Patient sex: M
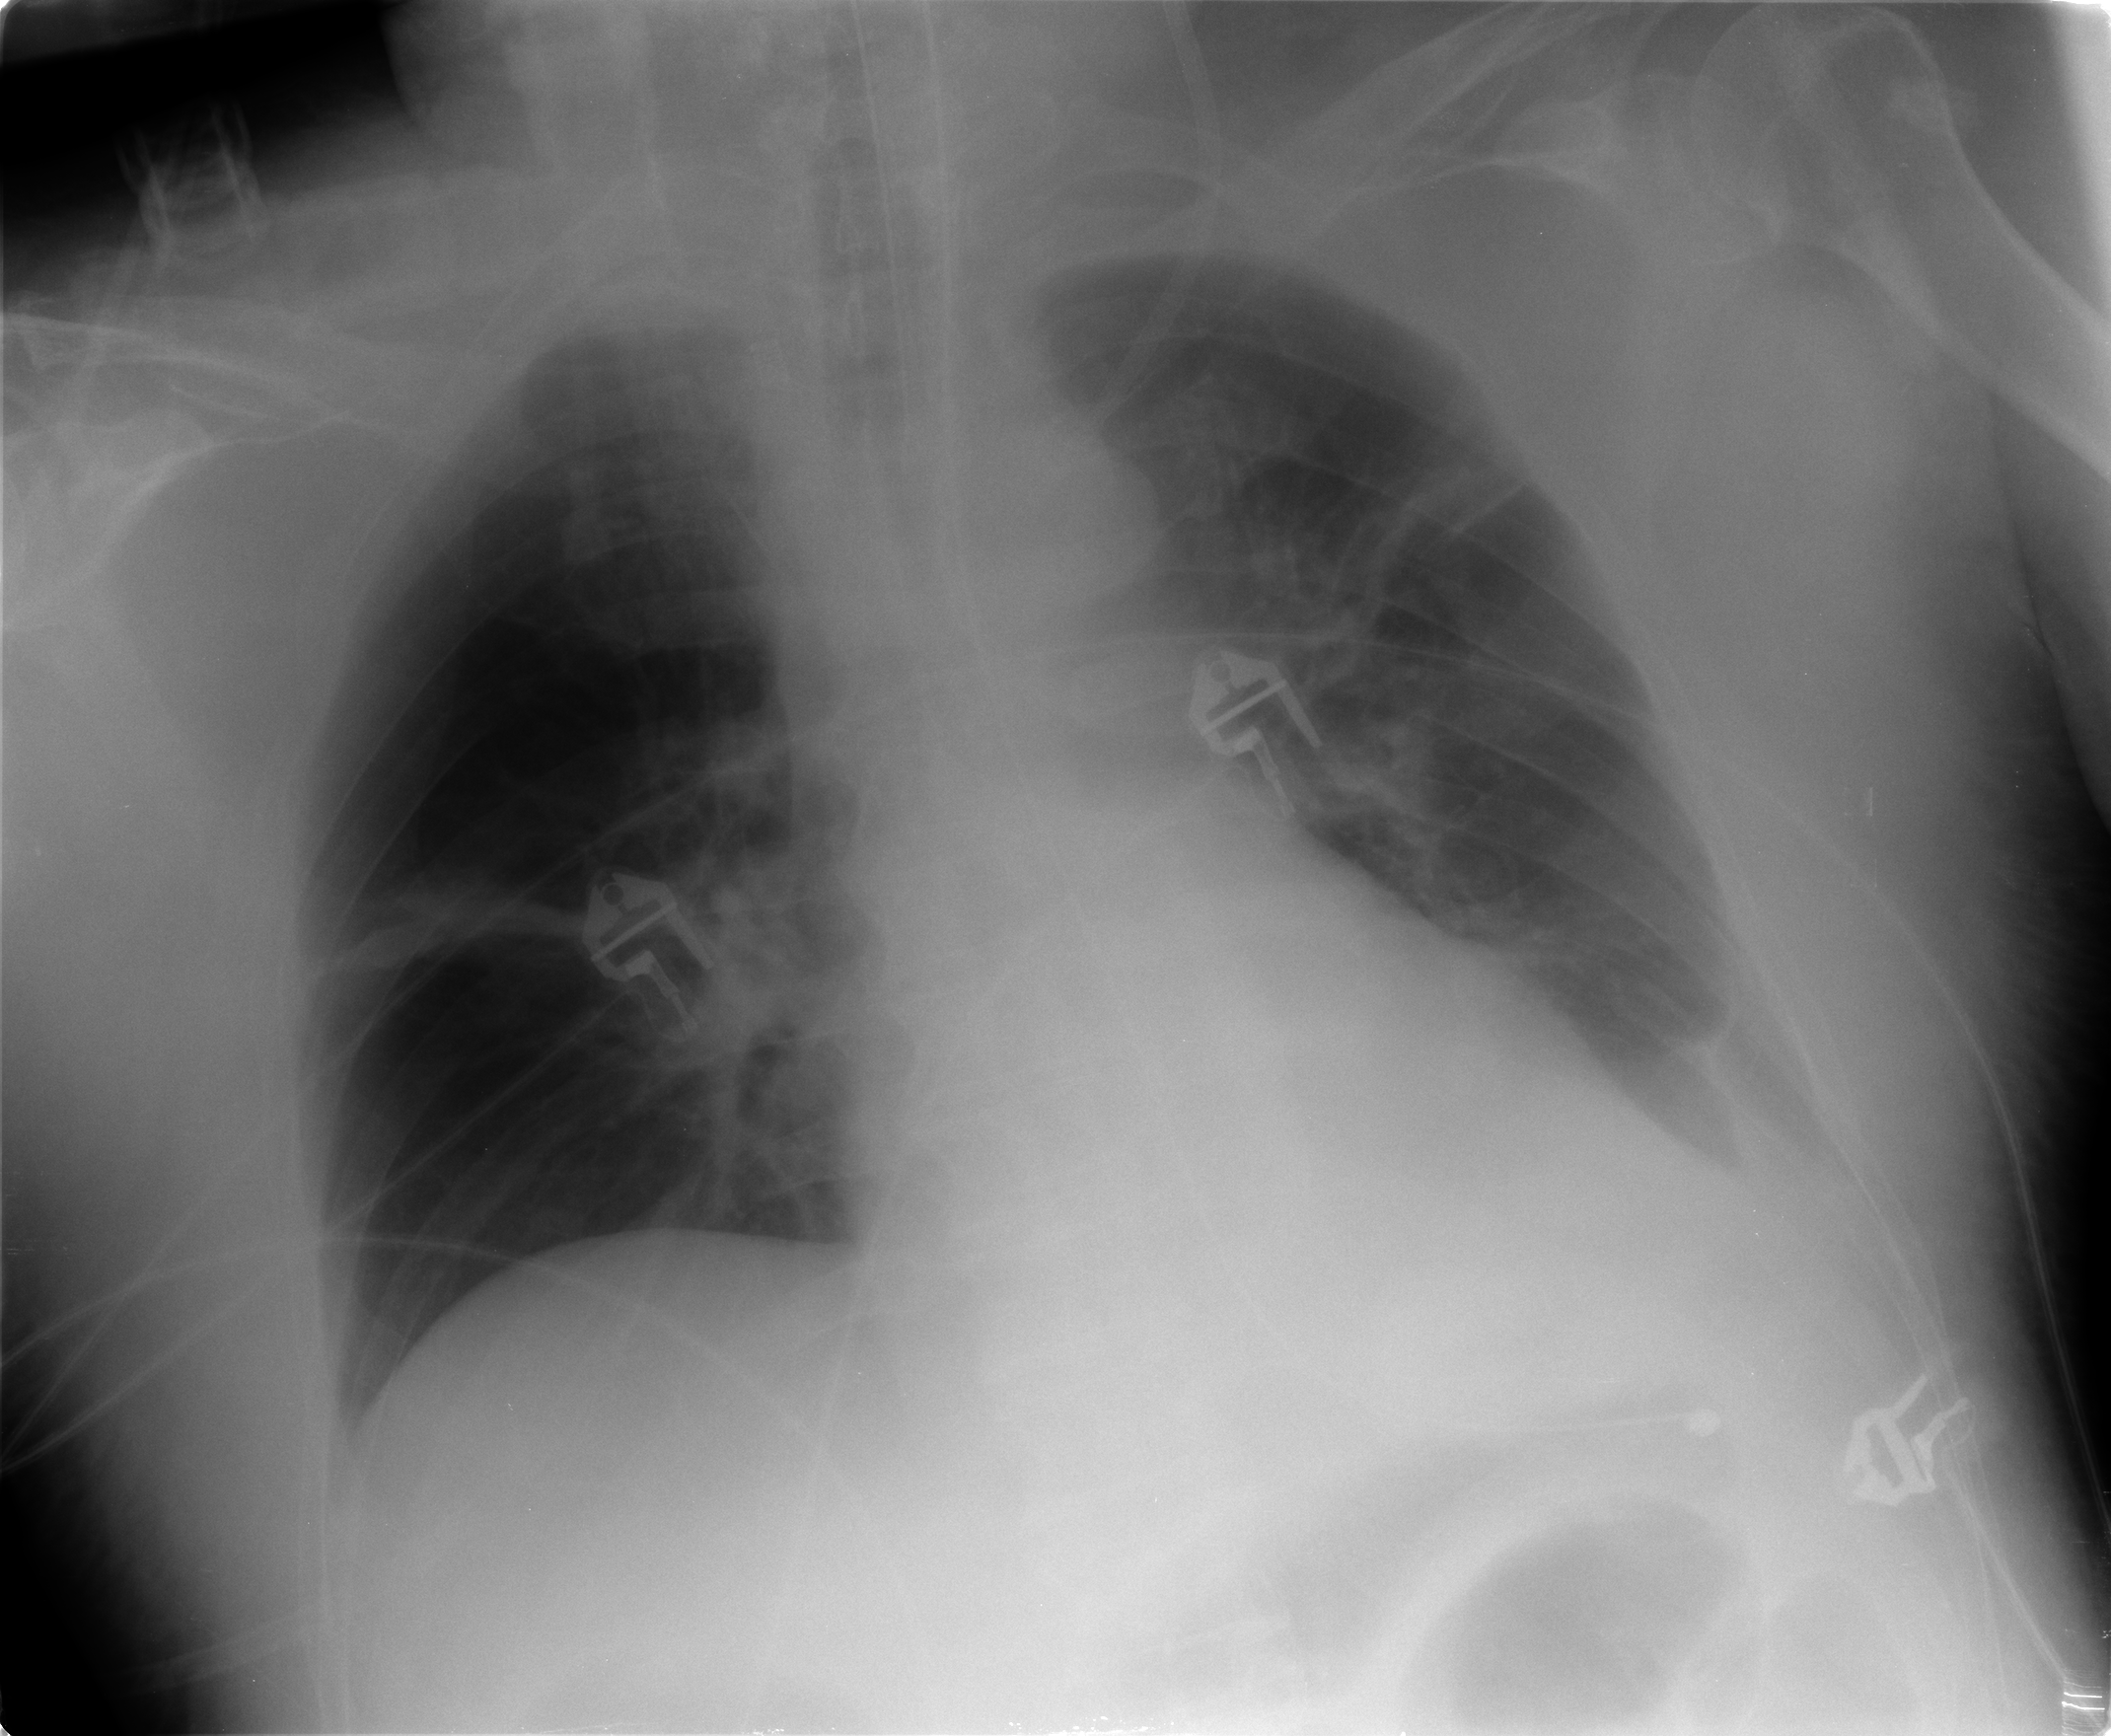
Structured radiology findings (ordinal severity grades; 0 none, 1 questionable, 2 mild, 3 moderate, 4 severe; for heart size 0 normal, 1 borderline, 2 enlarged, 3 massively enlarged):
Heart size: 0
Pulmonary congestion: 0
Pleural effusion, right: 1
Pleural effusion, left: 0
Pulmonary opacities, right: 0
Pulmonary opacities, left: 0
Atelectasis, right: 2
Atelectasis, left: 2